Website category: university
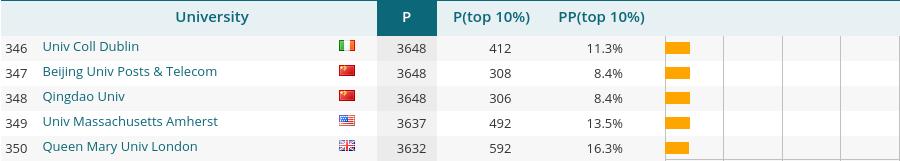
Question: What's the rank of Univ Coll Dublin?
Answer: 346

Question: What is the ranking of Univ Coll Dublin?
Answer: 346

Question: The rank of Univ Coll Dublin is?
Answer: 346

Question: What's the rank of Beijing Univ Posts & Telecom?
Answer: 347